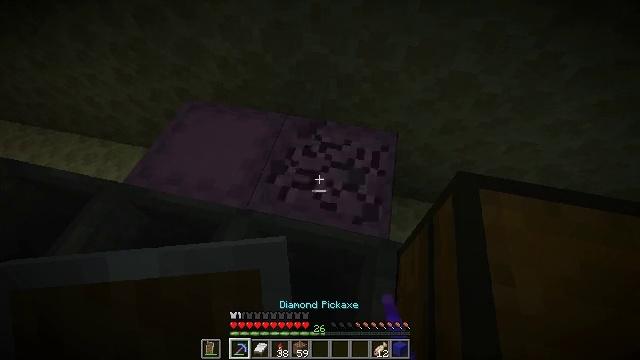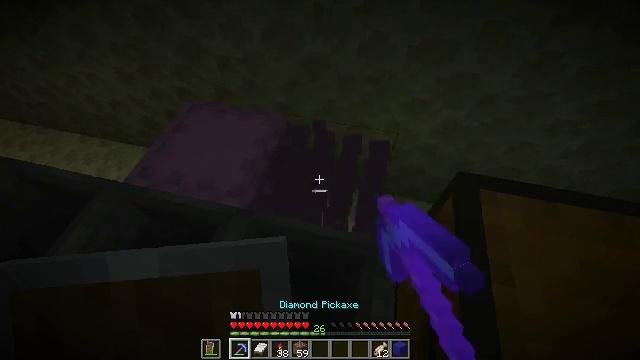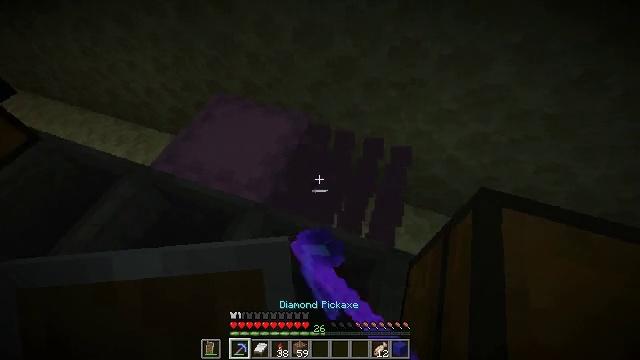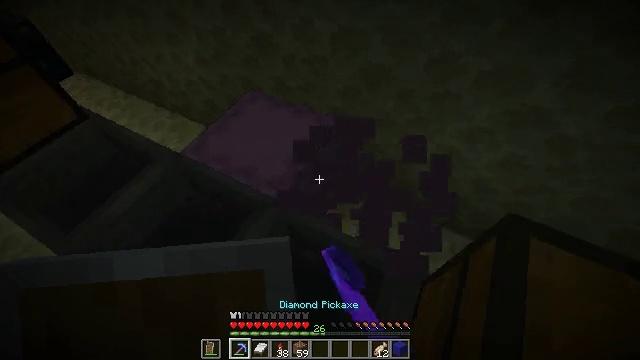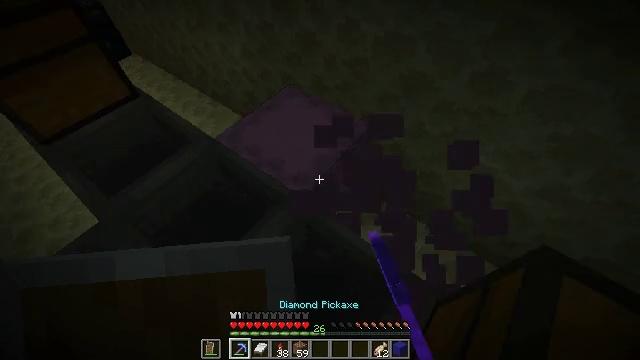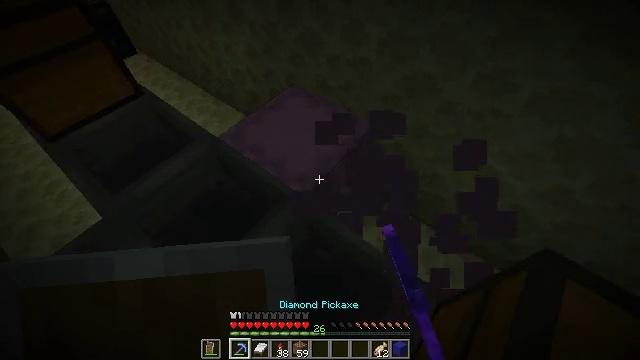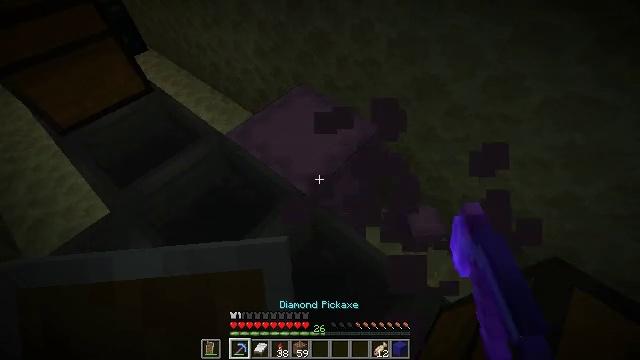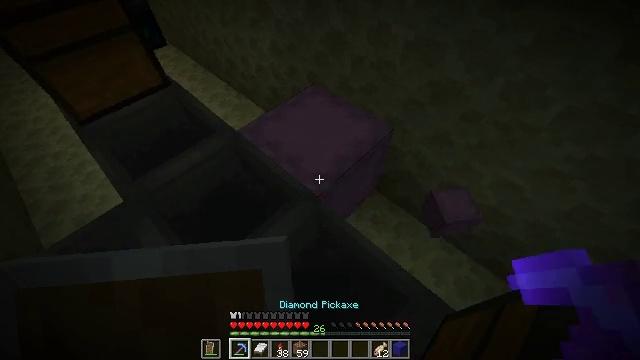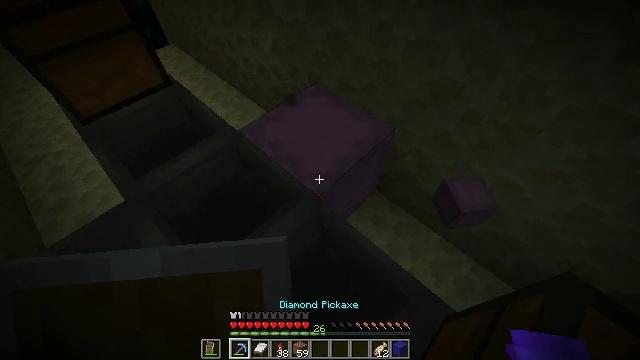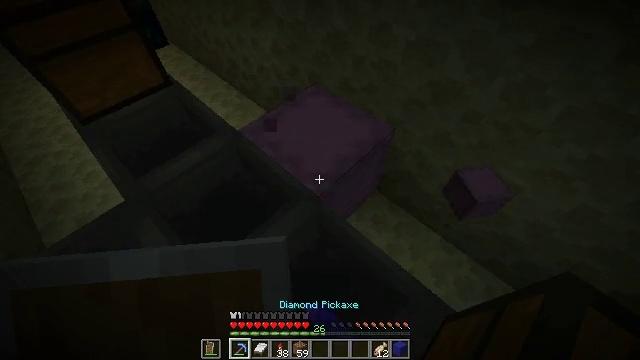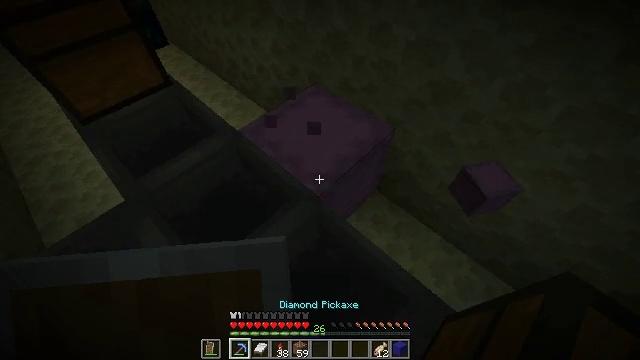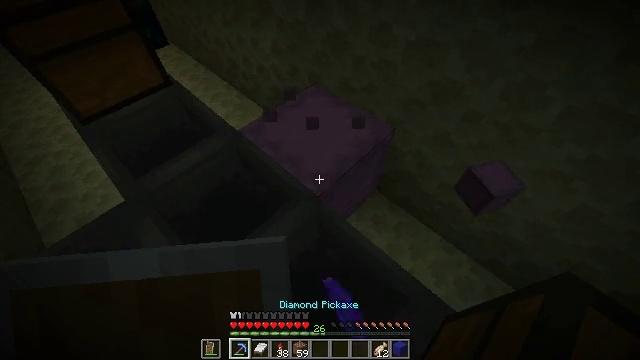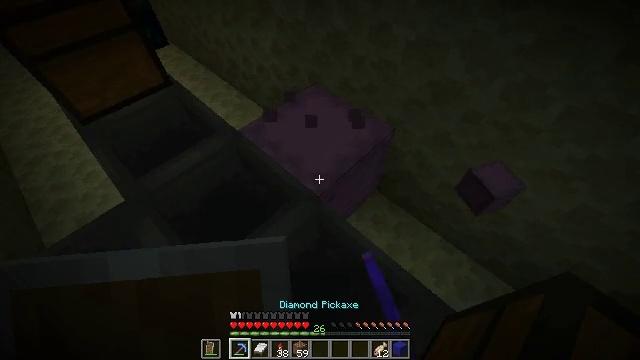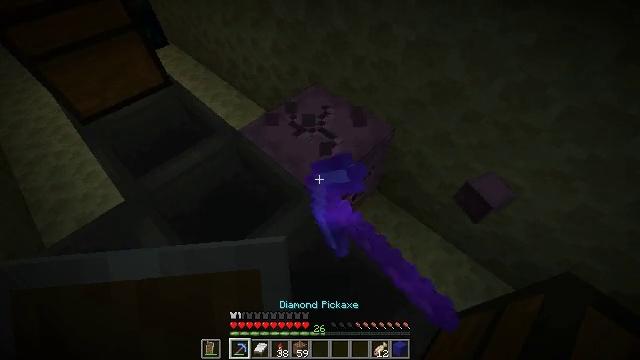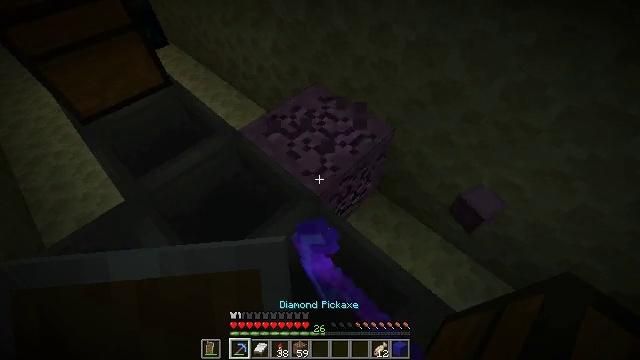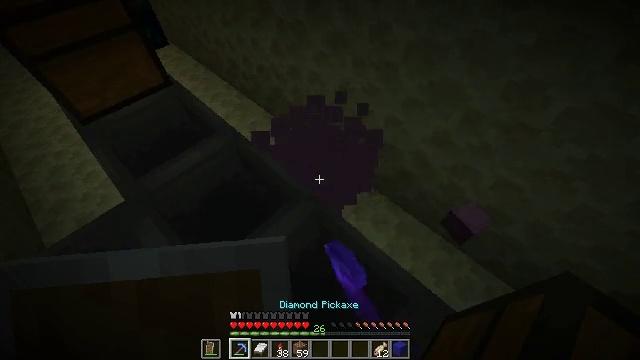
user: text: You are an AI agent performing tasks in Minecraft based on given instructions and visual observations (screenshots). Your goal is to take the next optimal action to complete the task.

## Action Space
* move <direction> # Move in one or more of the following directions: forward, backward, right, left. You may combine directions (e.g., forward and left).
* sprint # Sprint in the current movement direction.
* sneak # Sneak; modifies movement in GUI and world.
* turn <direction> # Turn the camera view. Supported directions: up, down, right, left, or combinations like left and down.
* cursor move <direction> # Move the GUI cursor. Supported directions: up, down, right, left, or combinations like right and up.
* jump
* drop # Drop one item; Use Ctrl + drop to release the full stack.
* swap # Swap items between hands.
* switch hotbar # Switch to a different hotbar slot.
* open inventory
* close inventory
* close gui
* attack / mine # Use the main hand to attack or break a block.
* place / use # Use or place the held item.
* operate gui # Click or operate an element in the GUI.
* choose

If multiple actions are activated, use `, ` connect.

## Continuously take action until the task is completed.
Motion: motion action
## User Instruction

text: Collect the shulker box to move it.
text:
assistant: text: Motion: attack / mine
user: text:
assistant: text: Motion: turn left
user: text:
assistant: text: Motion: turn left
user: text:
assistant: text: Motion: turn left
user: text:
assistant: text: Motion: no_op
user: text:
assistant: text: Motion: turn left
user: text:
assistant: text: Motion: turn left
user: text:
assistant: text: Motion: attack / mine
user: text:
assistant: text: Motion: attack / mine
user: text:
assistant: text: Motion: attack / mine
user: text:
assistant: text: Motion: attack / mine
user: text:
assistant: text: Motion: attack / mine
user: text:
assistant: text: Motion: attack / mine
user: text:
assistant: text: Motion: attack / mine
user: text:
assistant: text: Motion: attack / mine
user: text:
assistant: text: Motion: move forward, attack / mine
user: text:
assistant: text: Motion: move forward and move right, attack / mine
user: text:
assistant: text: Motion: move forward and move right, attack / mine
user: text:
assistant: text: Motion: move forward and move right
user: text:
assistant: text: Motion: no_op